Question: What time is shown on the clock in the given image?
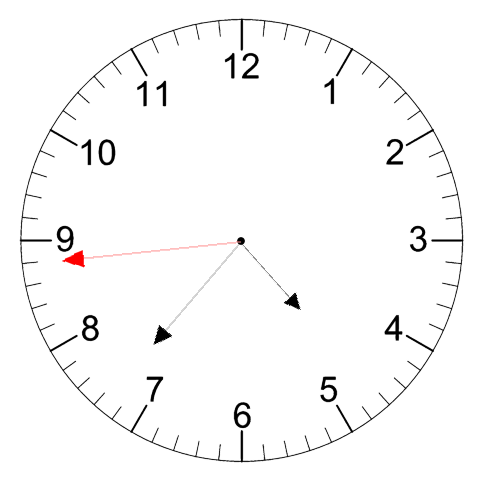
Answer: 04:36:44